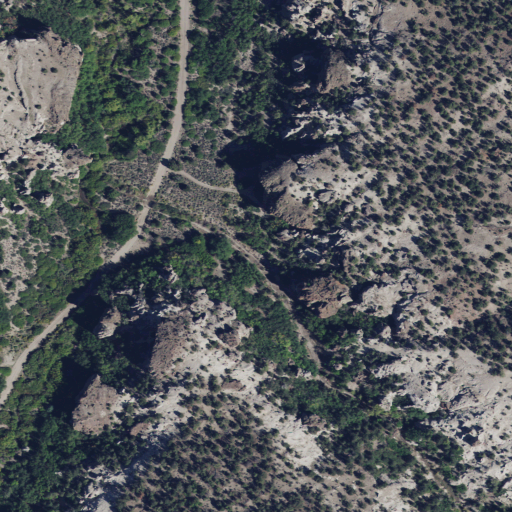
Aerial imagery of valley in Utah named Hock Swale containing evergreen forest, shrub, open development, low intensity development, and deciduous forest